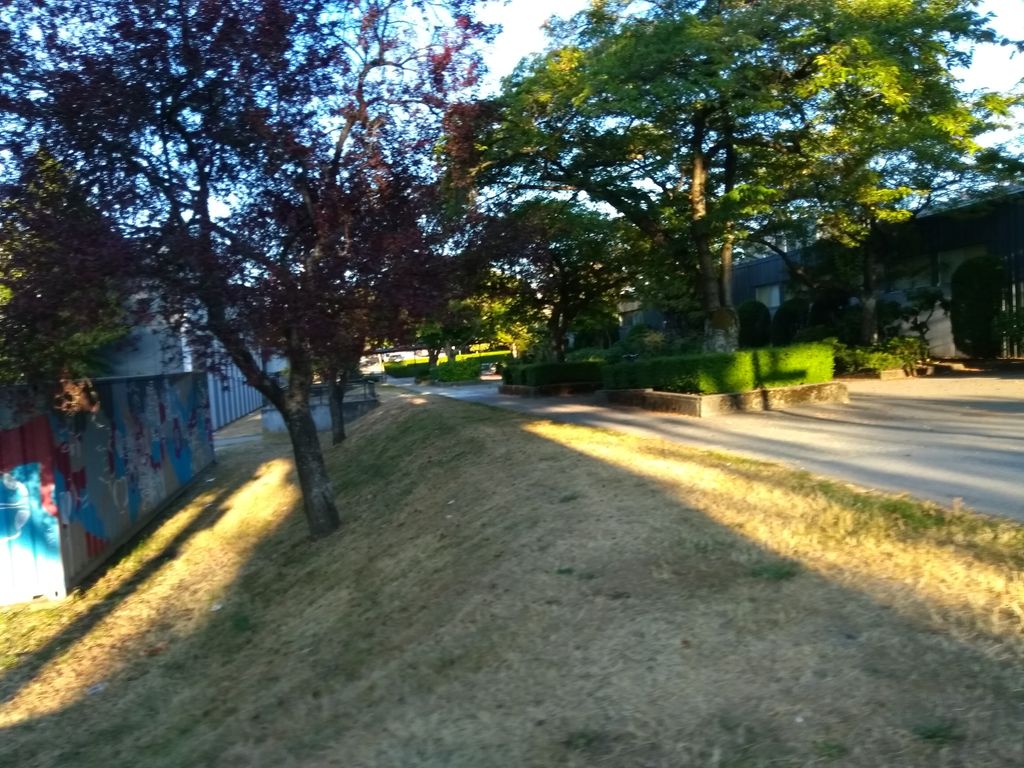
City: vancouver